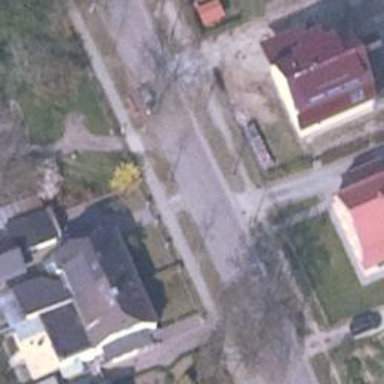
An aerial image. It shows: Residential road.